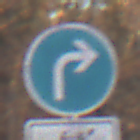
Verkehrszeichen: VorgeschriebeneFahrtrichtungRechts
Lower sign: EinspurigeFahrzeugeFrei4
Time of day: SunriseSunset
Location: Outdoor (Nature)
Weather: Clear
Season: Autumn
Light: Natural